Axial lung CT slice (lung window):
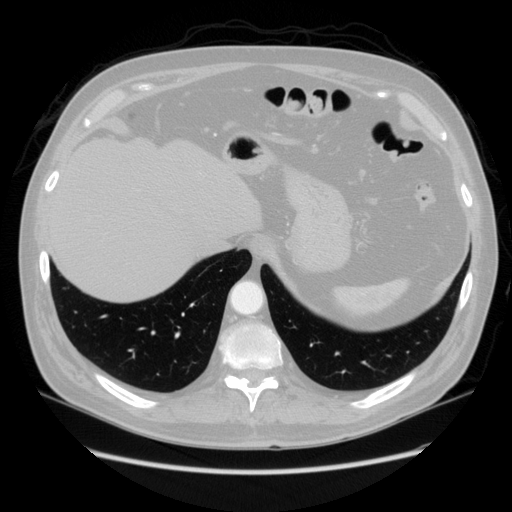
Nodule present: no